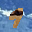
Label: 9